Question: Is it possible? I tried with custom column, but I failed, can anyone give a simple example for it with razor ?
I want something like that, column include data and a button( with onclick )

'''
//---Not Worked 1---
columns.Command(command =>
{
command.Custom("Telefonlari Goster").Click("telefonlariGoster");
columns.Bound(x => x.Adres);
}).Width(580);
....
//---Not worked 2---
columns.Template(@<text>
<label>@item.Adres</label>
<input type="button" name="AdresGuncelle" value="AdresGuncelle" onclick="telefonlariGoster()" />
</text>);
//Worked
columns.Bound(x => x.Adres)
.ClientTemplate("#=Adres#" +
"<input type='button' class='telefonlariGoster' style='float: right;' name='telefonlariGoster' value='Telefonlari Guncelle' onclick='telefonlariGoster()'/>");
'''
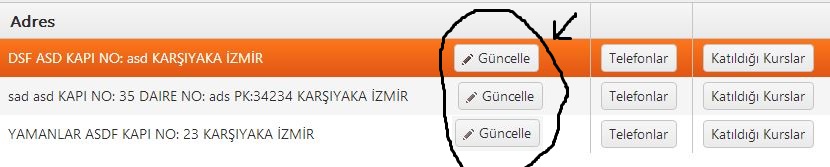
Answer: Try to use ClientTemplate of column where you want display your custom column display.
For example:
'''
@(Html.Kendo().Grid(Model)
.Name("grid")
.Columns(columns =>
{
columns.Bound(x => x.Name)
.ClientTemplate("#=Name#" +
"<input type='button' class='className' style='float: right;' name='buttonName' value='Click here' onclick='ButtonClick("#=Name#", this)'/>");
columns.Bound(x => x.Id);
})
.DataSource(dataSource => dataSource
.Ajax()
.Total(10)
.ServerOperation(false)
)
)
'''
in script button click function
'''
function ButtonClick(name, button) {
alert(name);
}
'''